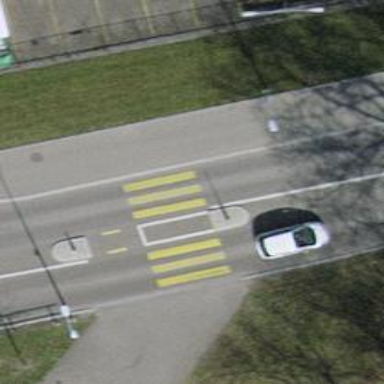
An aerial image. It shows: Crossing on cycleway.